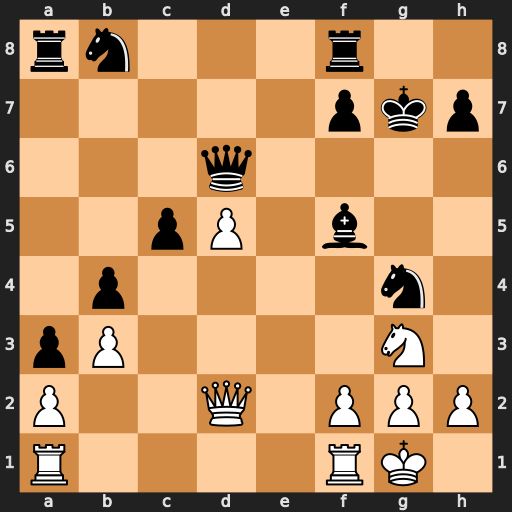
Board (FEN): rn3r2/5pkp/3q4/2pP1b2/1p4n1/pP4N1/P2Q1PPP/R4RK1
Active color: w
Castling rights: -
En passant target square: -
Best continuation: Nxf5+ Kh8 Nxd6